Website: bh-photo
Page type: address-validator
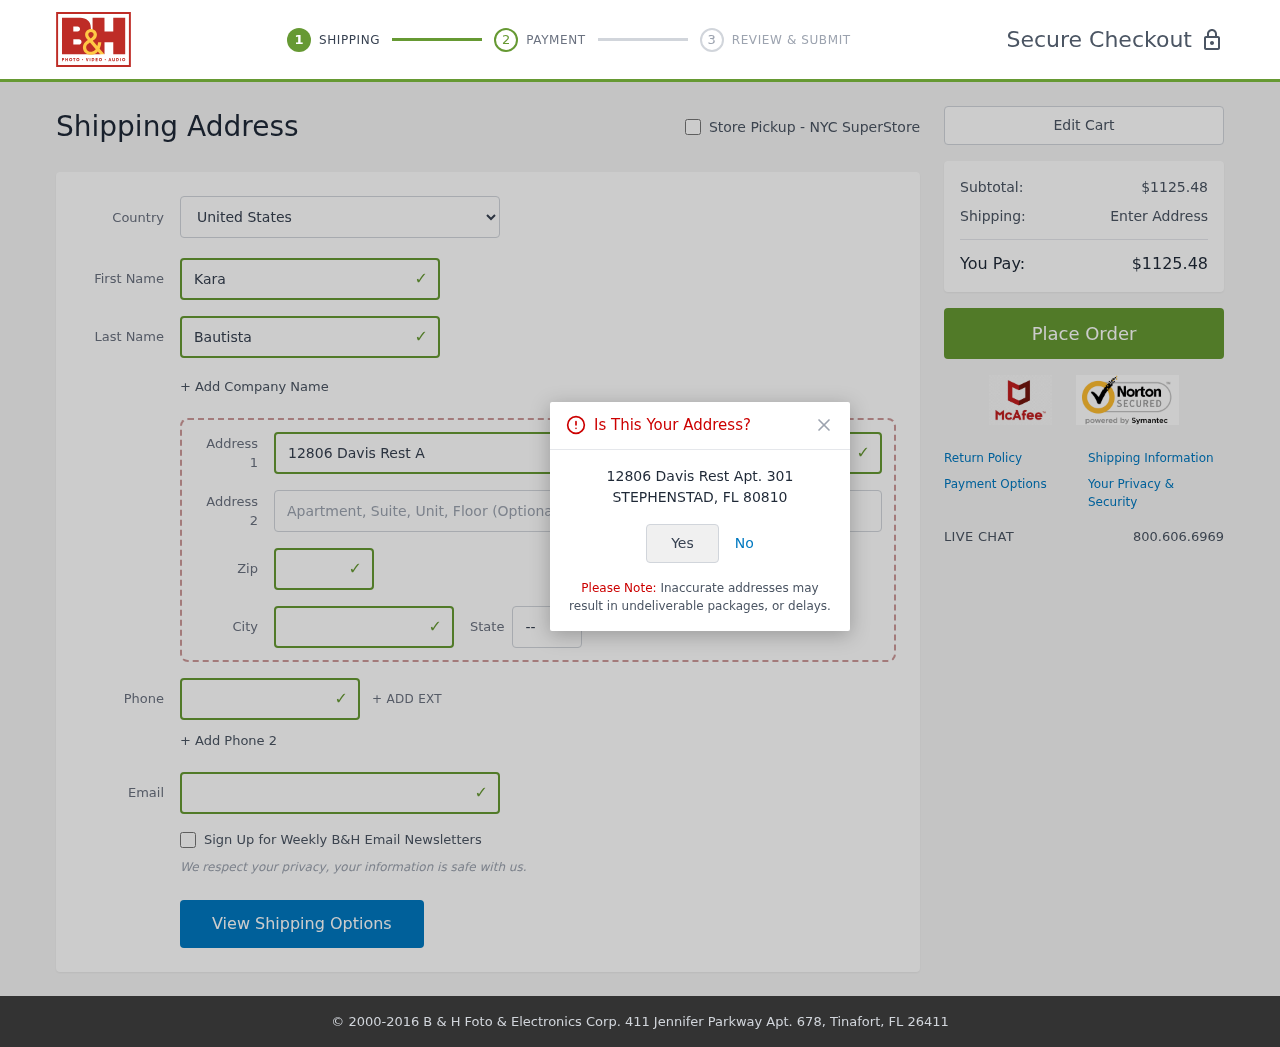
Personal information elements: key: PII_CITY
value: Stephenstad
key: PII_COUNTRY
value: United States
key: PII_EMAIL
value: kara_bautista@gmail.com
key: PII_FIRSTNAME
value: Kara
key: PII_LASTNAME
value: Bautista
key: PII_PHONE
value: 3439495380
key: PII_POSTCODE
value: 80810
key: PII_STATE_ABBR
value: FL
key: PII_STREET
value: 12806 Davis Rest Apt. 301
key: PII_CITY_CONFIRM
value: STEPHENSTAD
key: PII_POSTCODE_FULL
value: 80810
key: PII_POSTCODE_NUMERIC
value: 80810
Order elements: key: ORDER_SUBTOTAL
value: $1125.48
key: ORDER_TOTAL
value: $1125.48